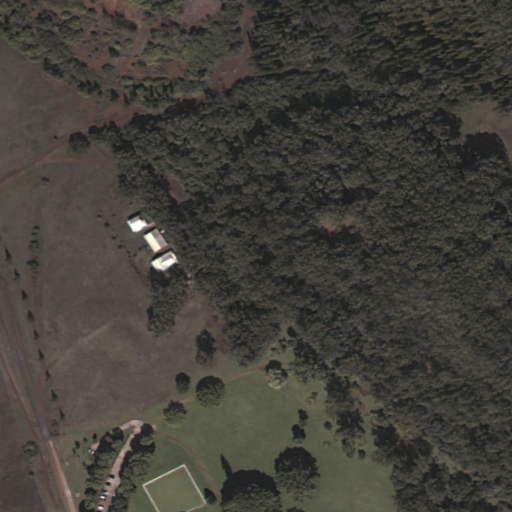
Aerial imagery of valley in Hawaii named Kiolena Gultch containing only unknown